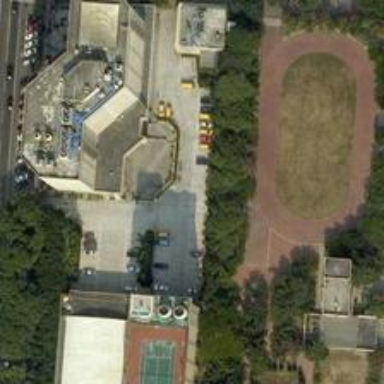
The playground is next to a unique z-shaped house, while the tennis court is located on the roof of the square house .